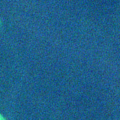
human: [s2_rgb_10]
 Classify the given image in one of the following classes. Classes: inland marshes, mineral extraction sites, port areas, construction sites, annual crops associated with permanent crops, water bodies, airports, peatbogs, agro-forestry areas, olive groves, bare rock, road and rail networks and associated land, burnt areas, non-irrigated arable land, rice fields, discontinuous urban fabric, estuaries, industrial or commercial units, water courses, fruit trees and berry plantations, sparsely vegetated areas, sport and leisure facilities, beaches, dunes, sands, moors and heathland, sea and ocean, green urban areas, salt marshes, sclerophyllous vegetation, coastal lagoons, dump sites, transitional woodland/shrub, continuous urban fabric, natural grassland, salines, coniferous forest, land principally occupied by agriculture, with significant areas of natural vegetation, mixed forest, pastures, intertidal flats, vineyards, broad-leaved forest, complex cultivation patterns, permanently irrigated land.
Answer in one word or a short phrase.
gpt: sea and ocean